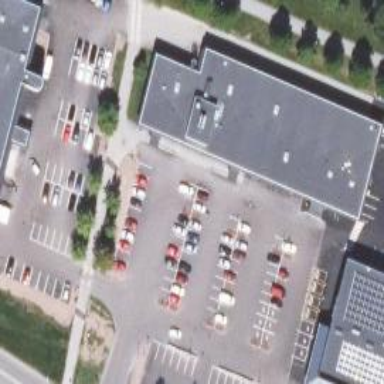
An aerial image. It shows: Healthcare clinic.